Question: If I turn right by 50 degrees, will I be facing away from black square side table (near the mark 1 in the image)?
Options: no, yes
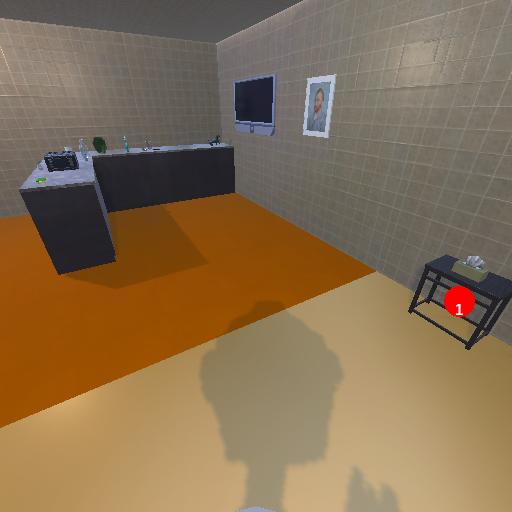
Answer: no